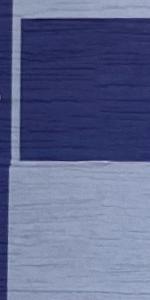
Label: Empty